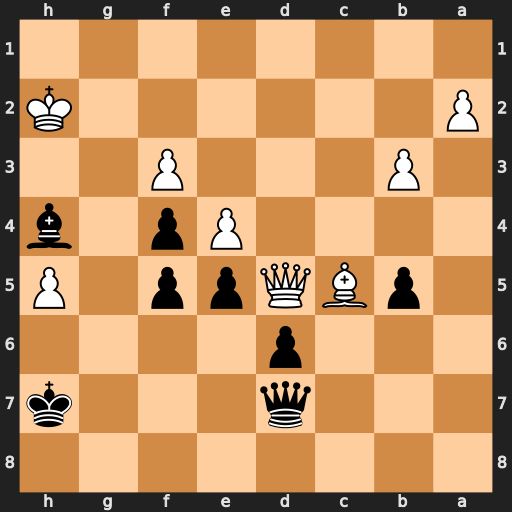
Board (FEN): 8/3q3k/3p4/1pBQpp1P/4Pp1b/1P3P2/P6K/8
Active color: b
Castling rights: -
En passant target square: -
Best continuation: Qg7 Kh1 dxc5